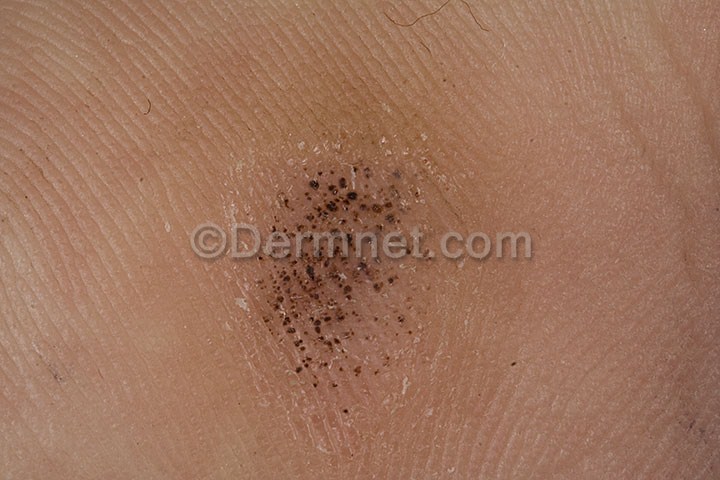
Disease: Warts Molluscum and other Viral Infections